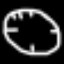
Label: clock